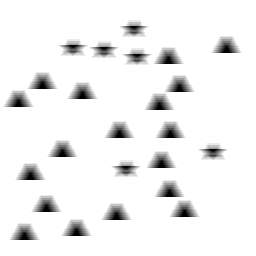
Squares: 0
Triangles: 18
Stars: 6
Total shapes: 24